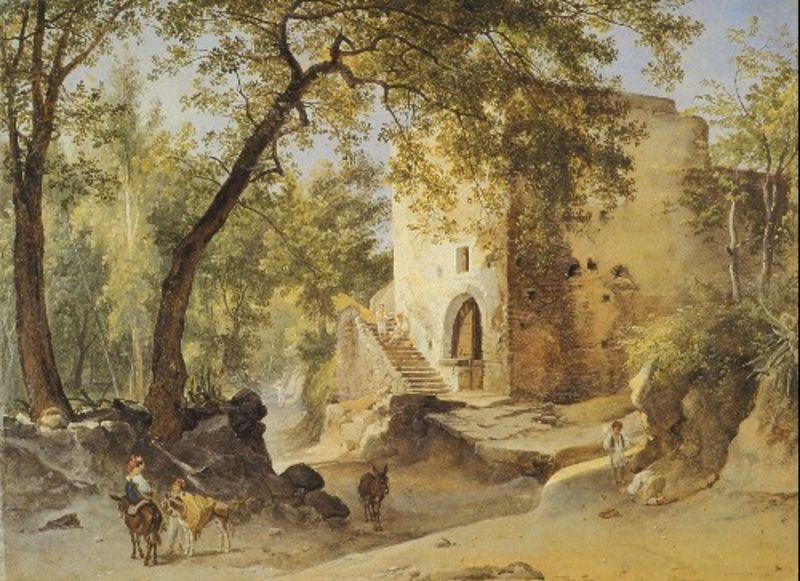
Titel: Italienische Waldlandschaft
Künstler: Franz Ludwig Catel
Standort: Stuttgart
Institution: Staatsgalerie
Schlagwörter: baum, berg, blau, blätter, dunkel, felsen, gemälde, himmel, körper, laub, mann, schatten, wasser, weiß, wolken, aquarell, baumstämme, bäume, fluss, frauen, gelb, grün, komposition, landschaft, menschen, mädchen, ocker, sand, äste, braun, fenster, frau, grau, hell, hintergrund, holz, licht, männer, ohr, reden, straße, szene, tür, gebäude, haus, tier, tiere, weg, wolke, beige, gespräch, malerei, alt, wand, architektur, kleidung, mensch, stein, steine, horn, ast, bach, baumstamm, birke, birken, ebene, erde, gräser, natur, pappeln, stamm, einsam, gebüsch, gehen, gewässer, kirche, pfad, sonne, wege, gewand, stoff, stoffe, kind, blatt, person, pflanzen, ohren, wald, esel, kinder, pferd, pferde, reiter, turm, garten, beine, fell, reiten, reiterin, bein, ruhe, ruhen, ansicht, italien, perspektive, süden, unterhaltung, jungen, abhang, heiß, laufen, lehm, afrika, berge, fels, hitze, wüste, dorf, mauer, tag, schlucht, herbst, hof, idylle, pause, arbeiter, stille, böschung, romantik, treppe, treppen, sprechen, aufgang, durchgang, menzel, stufe, stufen, bretter, junge, baumkrone, hoch, tor, wände, paradies, eingang, treppenstufen, ruine, knabe, burg, weiden, orient, torbogen, beton, idyll, festung, lichtung, brett, loch, laubbaum, löcher, gemäuer, öffnung, sandstein, mauern, karg, laubwald, rinde, kniend, zentral, laubbäume, treppenstufe, hörner, lasttier, arkadien, gips, maria, hirte, hirten, hüten, ziege, islam, unterwegs, ägypten, ziegen, sizilien, öffnungen, pastoral, treppenaufgang, scharte, wehrturm, menschn, böume, scharten, wohnturm, sonn, ägypthen, erdrutsch, verlies, somne, esneter, laandschaft, baum#böume, saynd, szene menzel